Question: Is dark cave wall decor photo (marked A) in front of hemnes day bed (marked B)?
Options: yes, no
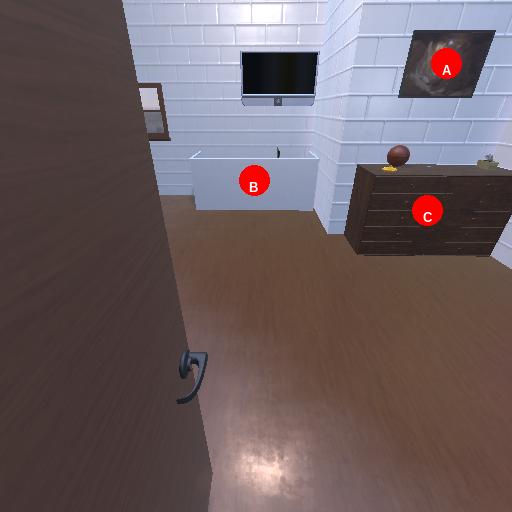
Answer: yes